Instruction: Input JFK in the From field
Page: home
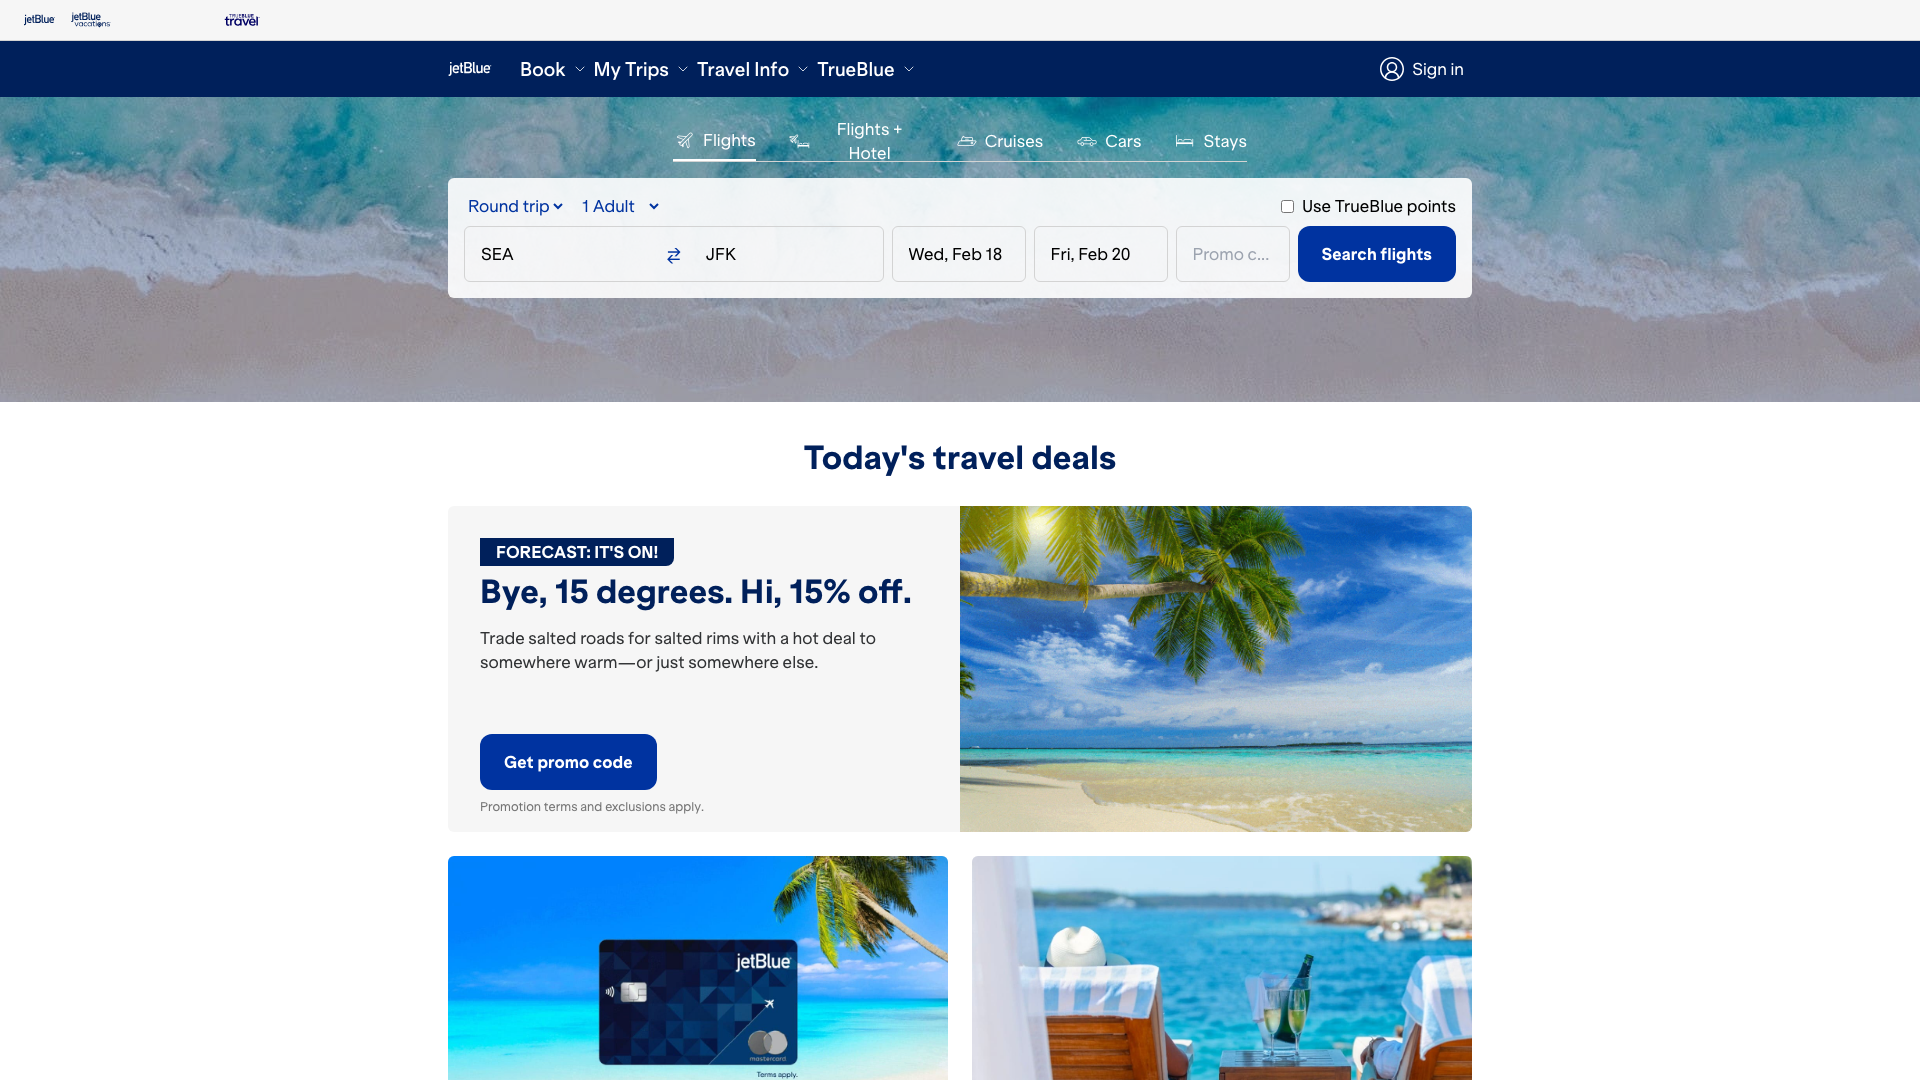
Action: type